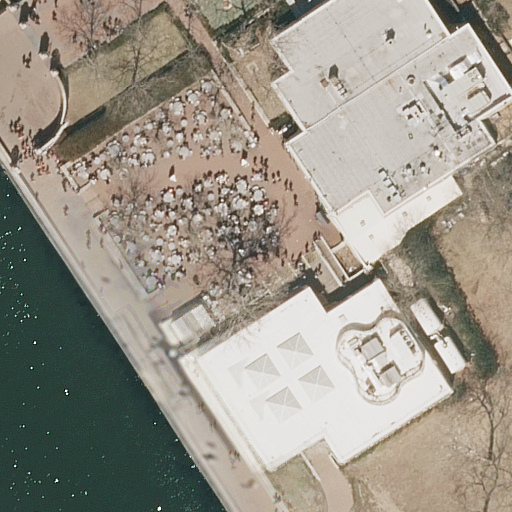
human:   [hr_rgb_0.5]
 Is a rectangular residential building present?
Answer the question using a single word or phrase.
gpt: yes

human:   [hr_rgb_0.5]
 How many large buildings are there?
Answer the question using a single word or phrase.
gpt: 1

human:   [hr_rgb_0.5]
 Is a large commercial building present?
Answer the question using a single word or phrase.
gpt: no

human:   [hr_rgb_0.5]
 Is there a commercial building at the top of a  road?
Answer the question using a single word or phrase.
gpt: no

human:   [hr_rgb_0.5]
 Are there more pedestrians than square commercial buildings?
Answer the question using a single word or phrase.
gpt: yes

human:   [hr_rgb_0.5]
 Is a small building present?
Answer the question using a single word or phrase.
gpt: yes

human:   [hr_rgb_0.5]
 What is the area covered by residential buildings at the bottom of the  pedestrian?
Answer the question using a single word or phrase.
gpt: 1289m2

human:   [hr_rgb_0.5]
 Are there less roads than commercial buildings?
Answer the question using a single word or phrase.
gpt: no

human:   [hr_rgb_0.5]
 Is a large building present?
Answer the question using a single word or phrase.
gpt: yes

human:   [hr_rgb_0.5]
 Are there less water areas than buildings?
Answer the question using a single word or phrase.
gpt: yes

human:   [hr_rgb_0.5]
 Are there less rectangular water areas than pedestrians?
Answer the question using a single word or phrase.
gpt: no

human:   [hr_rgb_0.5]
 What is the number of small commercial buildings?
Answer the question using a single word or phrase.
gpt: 0

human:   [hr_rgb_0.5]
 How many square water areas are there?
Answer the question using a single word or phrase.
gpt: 0

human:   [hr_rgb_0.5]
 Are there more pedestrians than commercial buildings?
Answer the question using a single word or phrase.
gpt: yes

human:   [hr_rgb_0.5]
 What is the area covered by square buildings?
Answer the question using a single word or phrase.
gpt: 0m2

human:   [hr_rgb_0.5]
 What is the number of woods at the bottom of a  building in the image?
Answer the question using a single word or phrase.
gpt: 0

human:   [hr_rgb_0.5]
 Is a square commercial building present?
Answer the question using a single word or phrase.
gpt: no

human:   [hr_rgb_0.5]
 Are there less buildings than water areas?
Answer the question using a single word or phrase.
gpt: no

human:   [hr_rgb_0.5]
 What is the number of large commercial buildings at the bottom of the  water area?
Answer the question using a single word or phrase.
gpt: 0

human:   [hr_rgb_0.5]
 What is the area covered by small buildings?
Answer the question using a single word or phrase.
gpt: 113m2

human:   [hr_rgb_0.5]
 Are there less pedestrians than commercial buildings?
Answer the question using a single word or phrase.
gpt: no

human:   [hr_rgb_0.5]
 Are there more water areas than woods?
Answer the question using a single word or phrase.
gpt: no

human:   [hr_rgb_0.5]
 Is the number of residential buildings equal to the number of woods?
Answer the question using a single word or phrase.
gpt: no

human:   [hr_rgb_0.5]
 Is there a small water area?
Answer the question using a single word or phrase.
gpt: no

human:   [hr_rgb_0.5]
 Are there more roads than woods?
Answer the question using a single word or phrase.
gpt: yes

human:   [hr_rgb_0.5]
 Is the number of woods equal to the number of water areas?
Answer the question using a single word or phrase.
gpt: yes

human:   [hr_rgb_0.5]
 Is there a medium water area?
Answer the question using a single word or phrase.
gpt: no

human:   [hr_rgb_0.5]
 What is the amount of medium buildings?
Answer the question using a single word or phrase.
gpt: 0

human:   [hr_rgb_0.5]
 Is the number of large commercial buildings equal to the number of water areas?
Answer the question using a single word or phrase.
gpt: no

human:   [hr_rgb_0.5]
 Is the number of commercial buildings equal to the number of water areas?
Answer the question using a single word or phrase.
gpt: no

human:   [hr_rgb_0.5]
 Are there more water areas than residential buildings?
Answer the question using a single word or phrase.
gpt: no

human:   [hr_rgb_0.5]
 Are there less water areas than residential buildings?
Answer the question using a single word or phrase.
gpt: yes

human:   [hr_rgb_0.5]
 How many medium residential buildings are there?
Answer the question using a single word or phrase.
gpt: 0

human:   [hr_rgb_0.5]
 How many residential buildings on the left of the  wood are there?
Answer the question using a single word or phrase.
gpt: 2

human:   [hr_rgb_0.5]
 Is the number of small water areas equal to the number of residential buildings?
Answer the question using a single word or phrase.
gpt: no

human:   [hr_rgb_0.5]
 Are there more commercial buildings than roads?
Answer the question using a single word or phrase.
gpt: no